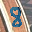
Label: 8